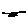
Label: fish